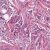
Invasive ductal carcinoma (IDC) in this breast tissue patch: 1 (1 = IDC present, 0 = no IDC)